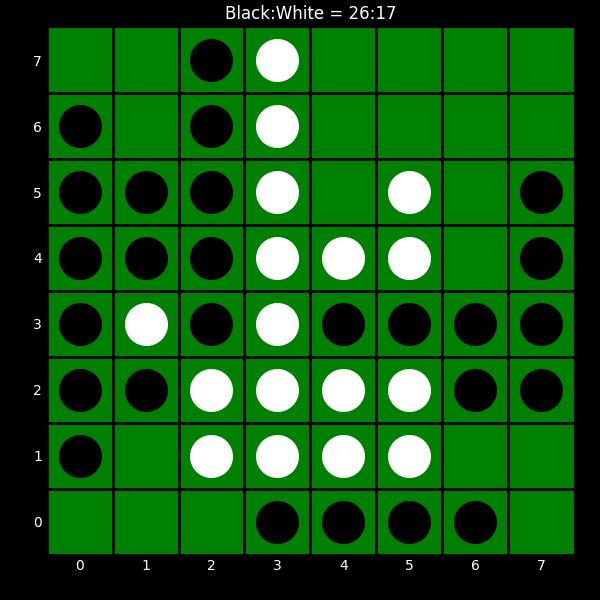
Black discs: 26
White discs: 17